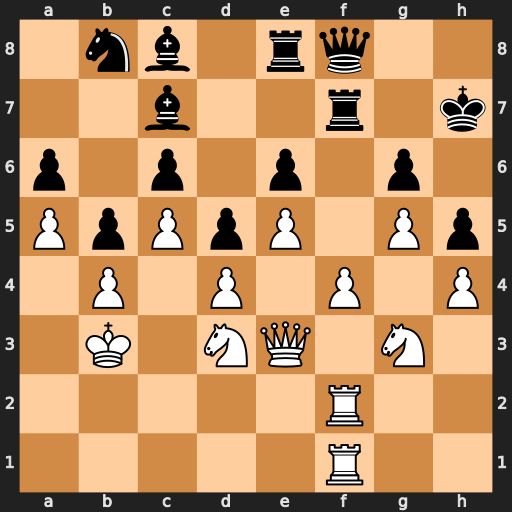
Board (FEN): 1nb1rq2/2b2r1k/p1p1p1p1/PpPpP1Pp/1P1P1P1P/1K1NQ1N1/5R2/5R2
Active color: w
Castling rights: -
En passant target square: -
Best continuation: Nxh5 gxh5 g6+ Kxg6 f5+ Kh7 Qg5 Qg7 Qxh5+